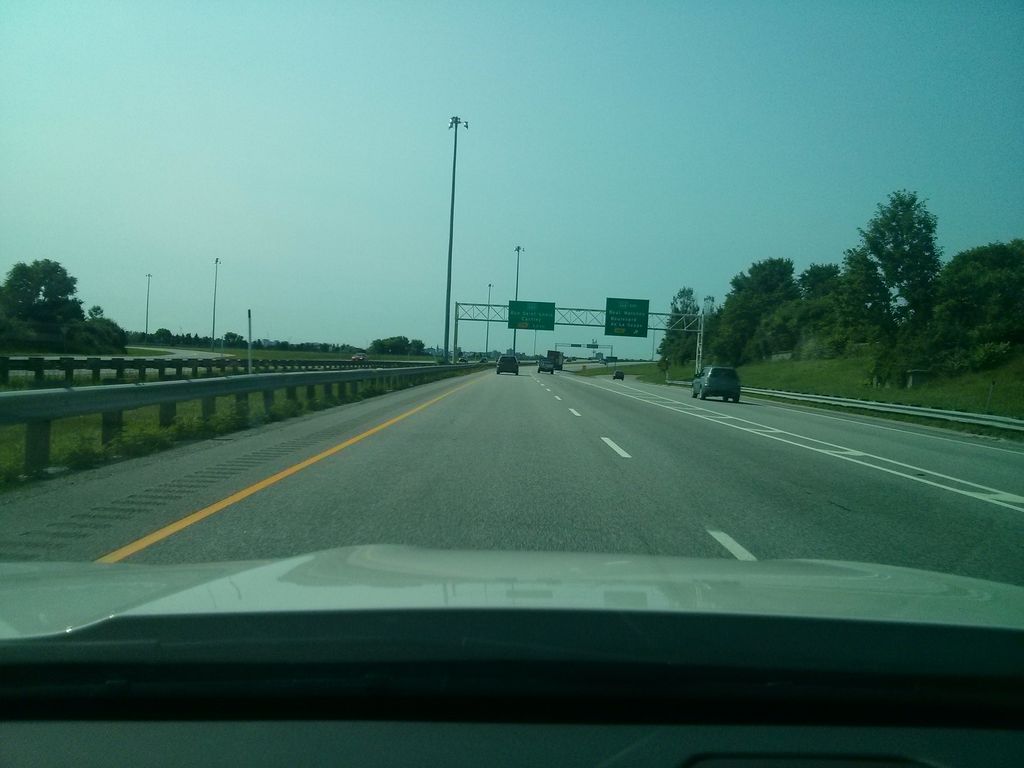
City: ottawa-gatineau